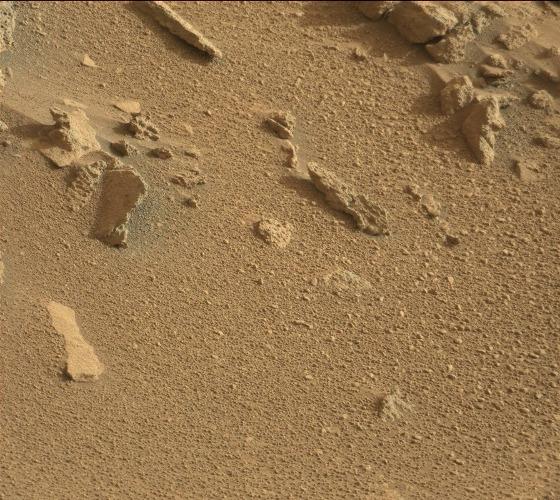
Terrain classes present: Bedrock, Gravel / Sand / Soil, Rock, Shadow